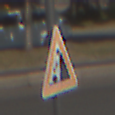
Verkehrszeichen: SteinschlagRechts
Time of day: Midday
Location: Outdoor (Urban)
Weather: Clear
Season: NotSpecified
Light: Natural